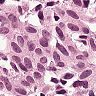
Metastatic tissue present: yes